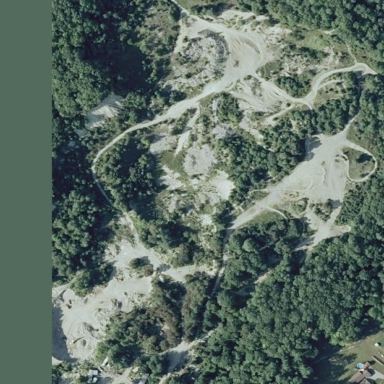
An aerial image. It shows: Quarry used for extracting aggregates.